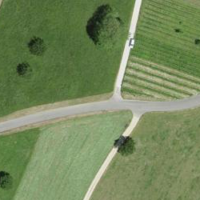
EUNIS habitat code: 24
Species observed at this site:
Milvus milvus